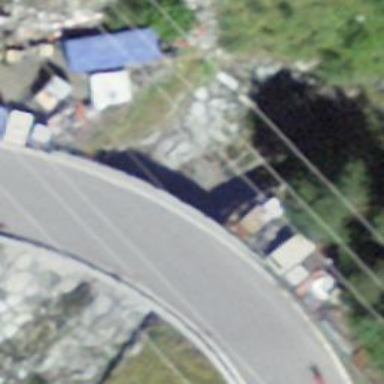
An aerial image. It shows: Tertiary road on bridge with asphalt surface.